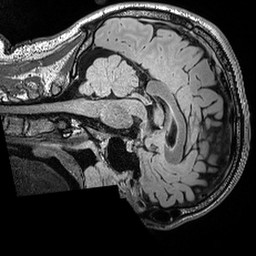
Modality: FLAIR
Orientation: sagittal
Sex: male